Question: I have an app that displays a list of products that can be purchased. The view controller for the list looks like this:
'''
@interface InAppPurchaseListUIItemViewController :
UIViewController <UITableViewDelegate, UITableViewDataSource> {
IBOutlet UITableView *_inAppPurchaseListTable;
.
.
.
}
.
.
.
@end
'''
This is the code that displays the list:
'''
_inAppPurchaseListUIItemViewController = [[InAppPurchaseListUIItemViewController alloc]
initWithItemList: [[InAppPurchaseManager getInstance] getAuthorisedInAppPurchaseProducts]
: self
andSelector: @selector(inAppPurchaseSelected:)
];
_inAppPurchaseListCustomUIView= [[InAppPurchaseListCustomUIView alloc]
initWithFrame:CGRectMake(0, 0, inapp_purchase_table_width, inapp_purchase_table_height)];
[_inAppPurchaseListCustomUIView addSubview:_inAppPurchaseListUIItemViewController.view];
_inAppPurchaseListUIItemViewController.view.frame = _inAppPurchaseListCustomUIView.frame;
'''
'InAppPurchaseListCustomUIView' subclasses 'UIView' and is otherwise an empty class.
There is also an .xib with the same name as the view controller. The .xib seems to contain a Table View and nothing else.
The list displays fine, but now I want to change the items displayed. I have an 'NSMutableArray' backing the table. When I change the array, I need to get the 'UITableView' to redraw with the new array, but '_inAppPurchaseListTable' is allways nil.
- 'reloadData'-
Connections Inspector

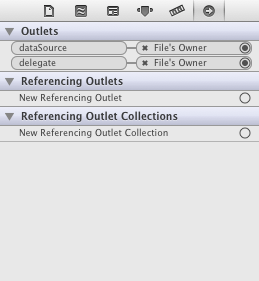
Answer: I figured it out finally. The answer is on page 43 of the <URL>.
I need to add this to the view controller:
'''
- (void)loadView
{
tableView = [[UITableView alloc]
initWithFrame: [[UIScreen mainScreen] applicationFrame]
style: UITableViewStylePlain
];
tableView.autoresizingMask =
UIViewAutoresizingFlexibleHeight | UIViewAutoresizingFlexibleWidth;
tableView.delegate = self;
tableView.dataSource = self;
[tableView reloadData];
self.view = tableView;
[tableView release];
}
'''
Then I deleted the .xib, and the IBOutlet in the view controller.
Now I can reload the table view with '[tableView reloadData];'. And I don't need an .xib.